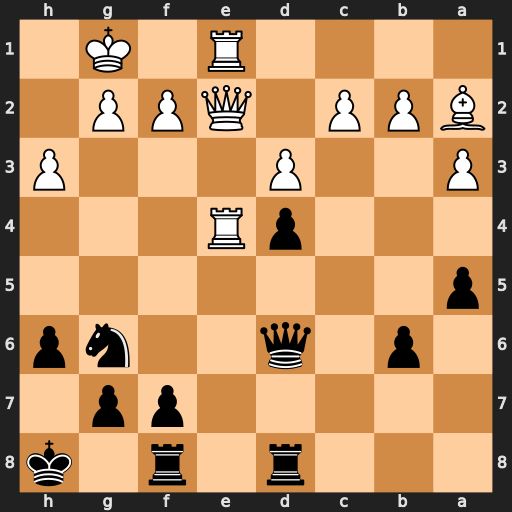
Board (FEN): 3r1r1k/5pp1/1p1q2np/p7/3pR3/P2P3P/BPP1QPP1/4R1K1
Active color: b
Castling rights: -
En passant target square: -
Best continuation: f5 Re6 Nf4 Rxd6 Nxe2+ Rxe2 Rxd6